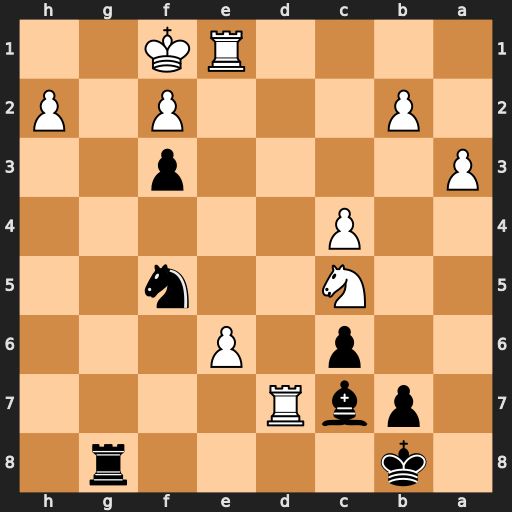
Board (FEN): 1k4r1/1pbR4/2p1P3/2N2n2/2P5/P4p2/1P3P1P/4RK2
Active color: b
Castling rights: -
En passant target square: -
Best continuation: Bxh2 Rd8+ Rxd8